Question: I'm trying to build the triangular filters for generating MFCCs. I have existing code based on IPP 6 but as IPP 8 is on its way now I'd really like to get an implementation that works and isn't reliant on an old, now unsupported, library.
I've generated the relevant mel scaled center frequencies (plus the 2 on either end).
I am then trying to build the filters as follows:
'''
std::vector< std::vector< float > > ret;
int numFilters = freqPositions.size() - 2;
for( int f = 1; f < numFilters + 1; f++ )
{
float freqLow = freqPositions[f - 1];
float freqMid = freqPositions[f];
float freqHigh = freqPositions[f + 1];
float binLow = (freqLow / (sampleRate / 2)) * (numSamples + 1);
float binMid = (freqMid / (sampleRate / 2)) * (numSamples + 1);
float binHigh = (freqHigh / (sampleRate / 2)) * (numSamples + 1);
std::vector< float > fbank;
for( int s = 0; s < (numSamples + 1); s++ )
{
if ( s >= binLow && s < binMid )
{
const float fAmpl = (s - binLow) / (float)(binMid - binLow);
fbank.push_back( fAmpl );
}
else if ( s >= binMid && s <= binHigh )
{
const float fAmpl = 1.0f - ((s - binMid) / (float)(binHigh - binMid));
fbank.push_back( fAmpl );
}
else
{
fbank.push_back( 0.0f );
}
}
ret.push_back( fbank );
}
'''
I then piece wise multiply the above vectors with the FFT results (where bin 0 is the 0Hz or DC Offset bin) and add them up (essentially a dot product).
This to work reasonably well but the result I get compared to IPP are significantly different enough to leave me slightly concerned.
Is there something I'm doing wrong?
The whole process consists of taking an FFT, calculating the magnitudes of the returned complex vector (std::abs) and then applying the filter banks that are calculated as above. The code is as follows:
'''
std::vector< float > ApplyFilterBanks( std::vector< std::vector< float > >& filterBanks, std::vector< float >& fftMags )
{
std::vector< float > ret;
for( int fb = 0; fb < (int)filterBanks.size(); fb++ )
{
float res = 0.0f;
Vec::Dot( res, &filterBanks[fb].front(), &fftMags.front(), filterBanks[fb].size() );
ret.push_back( res );
}
return ret;
}
{
const int kFFTSize = 1 << mFFT.GetFFTOrder();
const int kFFTSizeDiv2 = kFFTSize >> 1;
std::vector< float > audioToFFT;
audioToFFT.reserve( kFFTSize );
std::copy( pAudio, pAudio + numSamples, std::back_inserter( audioToFFT ) );
audioToFFT.resize( kFFTSize );
std::vector< float > hammingWindow( numSamples );
Vec::BuildHammingWindow( hammingWindow );
Vec::Multiply( &audioToFFT.front(), &audioToFFT.front(), &hammingWindow.front(), numSamples );
std::vector< std::complex< float > > fftResult( kFFTSize + 1 );
// FFT the incoming audio.
mFFT.ForwardFFT( &fftResult.front(), &audioToFFT.front(), kFFTSize );
// Calculate the magnitudes of the resulting FFT.
Vec::Magnitude( &audioToFFT.front(), &fftResult.front(), kFFTSizeDiv2 + 1 );
//Vec::Multiply( &audioToFFT.front(), &audioToFFT.front(), &audioToFFT.front(), kFFTSizeDiv2 + 1 );
// Apply the MFCC filter banks.
std::vector< float > filtered = ApplyFilterBanks( mFilterBanks, audioToFFT );
}
'''
Here is a plot where Series 1 is my MFCCs and Series 2 is IPP's:

After the log and liftering stages (which I have confirmed to work the same way as IPP's) the results are even more wrong.
Any ideas and pointers would be massively appreciated!
: I should point out that there is some documentation on the IPP functions here:
<URL>
This appears to show the maths. I'm not sure, however, what exactly yk and ck are ...
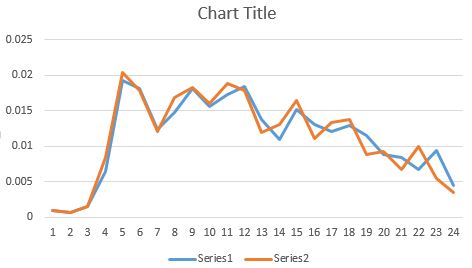
Answer: Ok I've done a lot better on the problem now.
I found 2 problems, firstly:
'''
float binLow = (freqLow / (sampleRate / 2)) * (numSamples + 1);
float binMid = (freqMid / (sampleRate / 2)) * (numSamples + 1);
float binHigh = (freqHigh / (sampleRate / 2)) * (numSamples + 1);
'''
should be:
'''
float binLow = (freqLow / (sampleRate / 2)) * (numSamples);
float binMid = (freqMid / (sampleRate / 2)) * (numSamples);
float binHigh = (freqHigh / (sampleRate / 2)) * (numSamples);
'''
and secondly I was calculating my steps through mel space incorrectly. I was doing the following:
'''
const float melStep = melDiff / (numFilterBanks + 2);
'''
when I should have been doing:
'''
const float melStep = melDiff / (numFilterBanks + 1);
'''
Now my results, while not identical, now show a MUCH better correspondence:

And the final MFCCs: